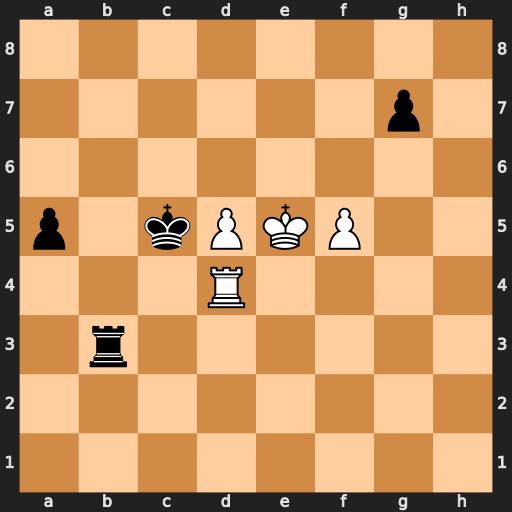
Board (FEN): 8/6p1/8/p1kPKP2/3R4/1r6/8/8
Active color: w
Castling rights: -
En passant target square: -
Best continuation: d6 Re3+ Kf4 Kxd4 d7